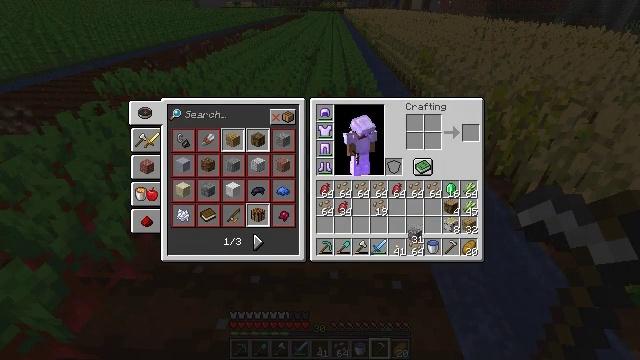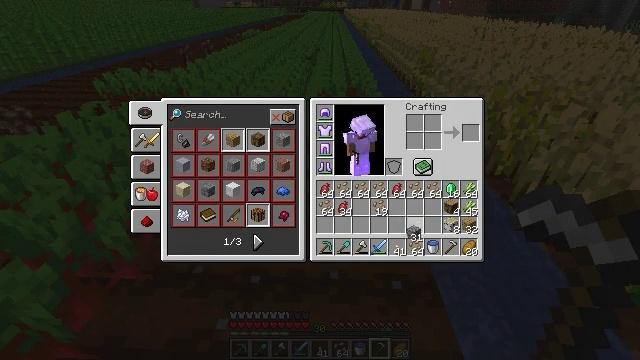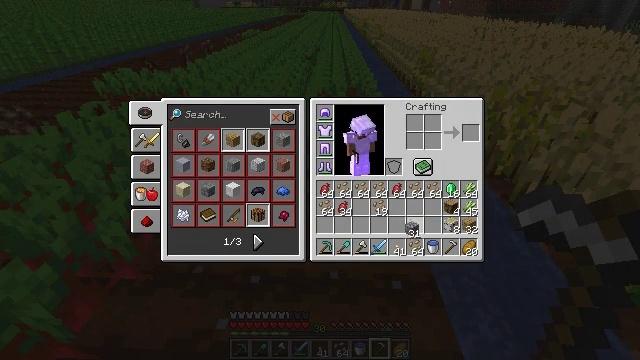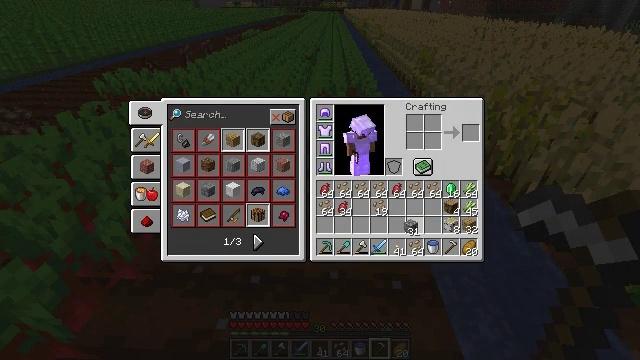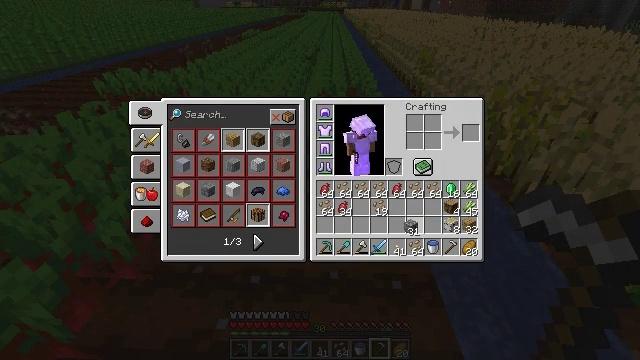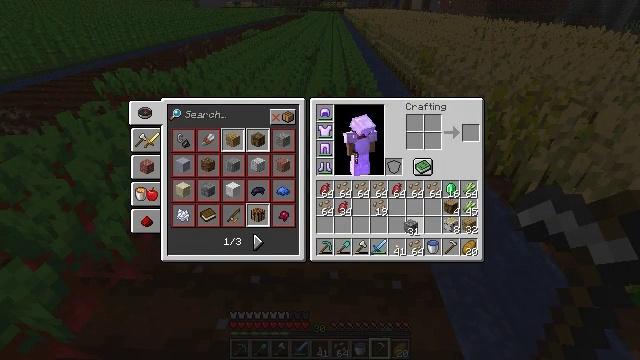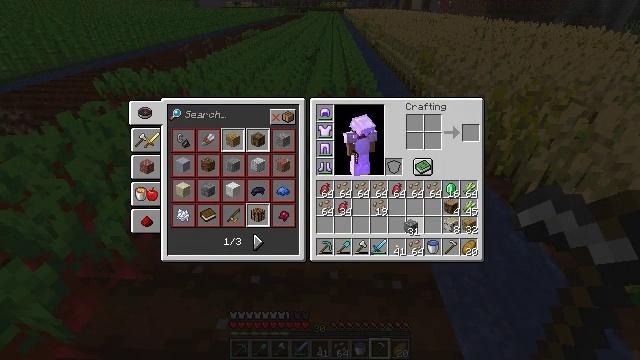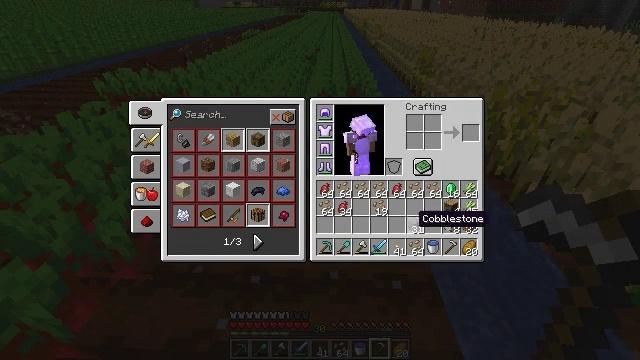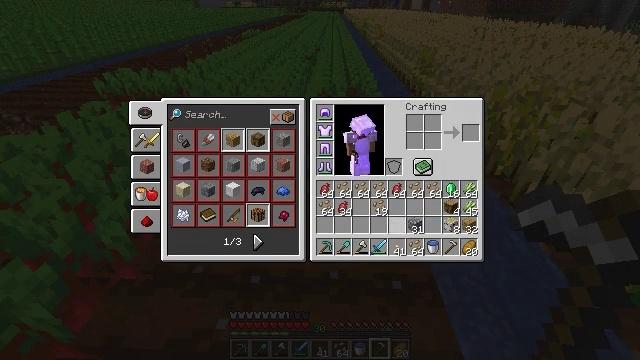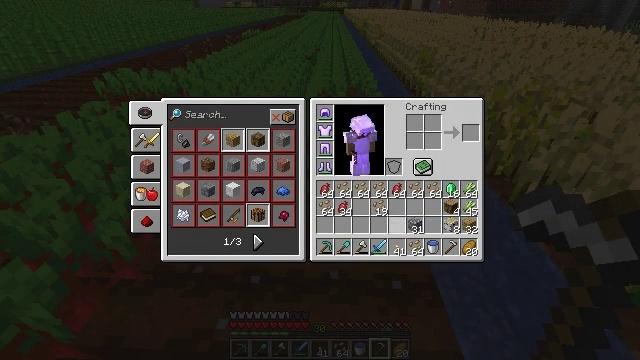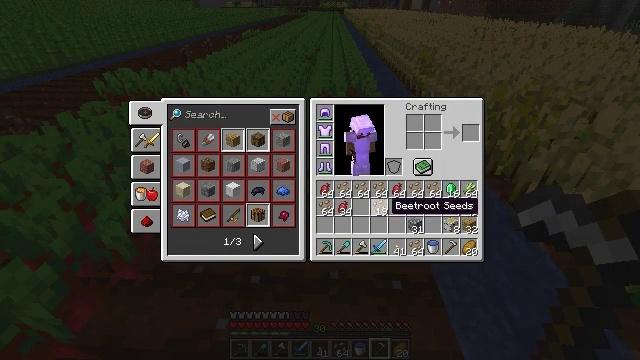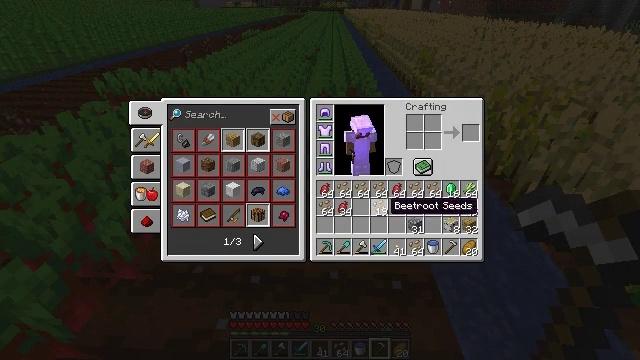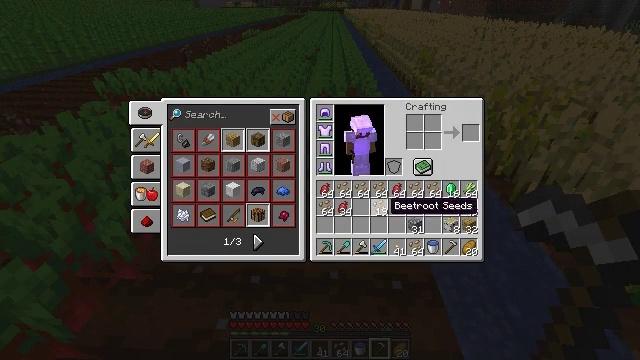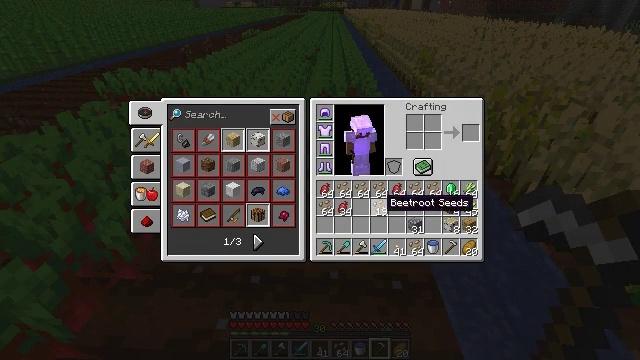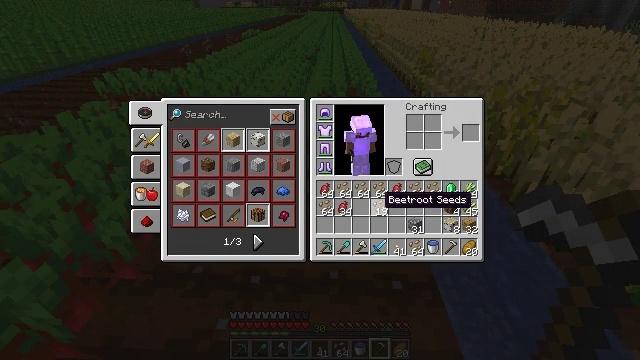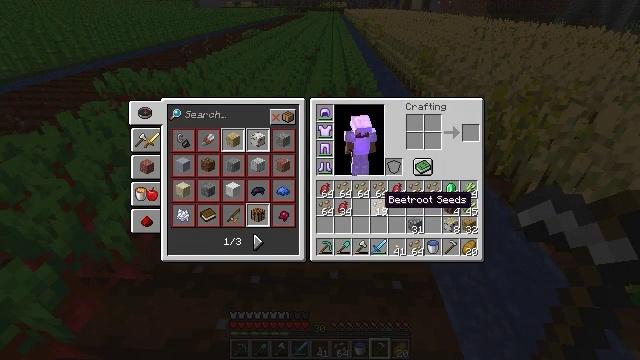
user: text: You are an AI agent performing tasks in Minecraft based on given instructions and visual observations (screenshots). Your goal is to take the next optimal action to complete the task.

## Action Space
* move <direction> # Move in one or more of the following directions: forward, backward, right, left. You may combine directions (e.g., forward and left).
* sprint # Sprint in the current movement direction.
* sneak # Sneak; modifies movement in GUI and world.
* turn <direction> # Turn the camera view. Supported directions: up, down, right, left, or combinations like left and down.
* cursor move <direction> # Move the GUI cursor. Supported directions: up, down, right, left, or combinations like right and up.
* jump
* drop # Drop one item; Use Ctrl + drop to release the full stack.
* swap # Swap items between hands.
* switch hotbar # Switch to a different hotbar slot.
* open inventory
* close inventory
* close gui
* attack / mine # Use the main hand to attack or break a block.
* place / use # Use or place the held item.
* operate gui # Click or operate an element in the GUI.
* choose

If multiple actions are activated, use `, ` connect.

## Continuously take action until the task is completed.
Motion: motion action
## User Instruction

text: Gather beetroots by breaking the plants.
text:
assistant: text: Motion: no_op
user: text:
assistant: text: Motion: no_op
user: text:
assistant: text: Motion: no_op
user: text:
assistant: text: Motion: no_op
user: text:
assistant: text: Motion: operate gui
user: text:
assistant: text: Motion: operate gui
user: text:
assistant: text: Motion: no_op
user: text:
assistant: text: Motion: cursor move left
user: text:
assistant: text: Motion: cursor move left
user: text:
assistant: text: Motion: cursor move left
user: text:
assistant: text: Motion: no_op
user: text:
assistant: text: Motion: no_op
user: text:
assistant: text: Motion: no_op
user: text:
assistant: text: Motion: no_op
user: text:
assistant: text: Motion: no_op
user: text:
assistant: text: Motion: no_op
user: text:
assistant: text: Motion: operate gui
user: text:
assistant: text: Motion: operate gui
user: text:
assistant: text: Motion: no_op
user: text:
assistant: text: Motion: cursor move right and down
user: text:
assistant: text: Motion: cursor move right and down
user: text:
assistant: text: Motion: no_op
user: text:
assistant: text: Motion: no_op
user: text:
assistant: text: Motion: no_op
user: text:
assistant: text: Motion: no_op
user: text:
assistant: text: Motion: cursor move left and up
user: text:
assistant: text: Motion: no_op
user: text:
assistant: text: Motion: no_op
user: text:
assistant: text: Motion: operate gui
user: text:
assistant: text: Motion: operate gui